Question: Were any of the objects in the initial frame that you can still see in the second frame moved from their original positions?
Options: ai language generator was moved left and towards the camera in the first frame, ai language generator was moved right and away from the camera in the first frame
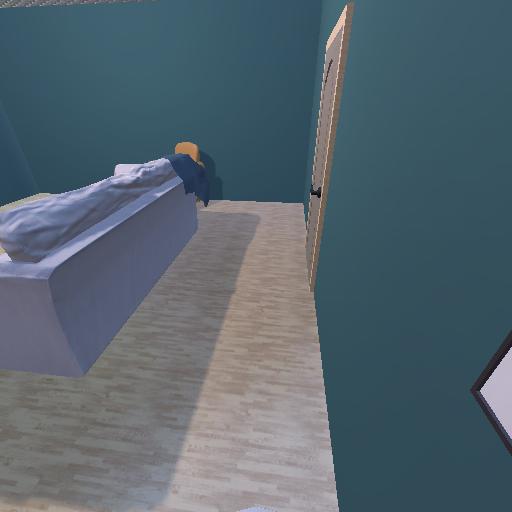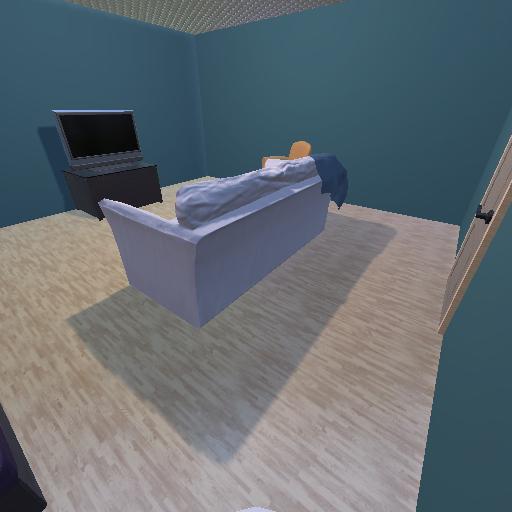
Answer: ai language generator was moved left and towards the camera in the first frame